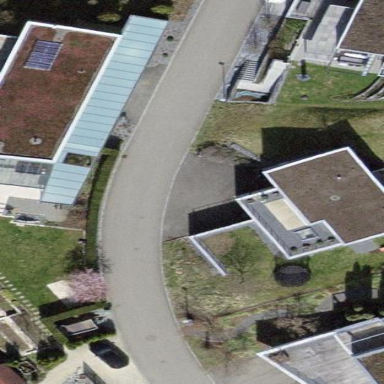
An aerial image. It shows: Detached building with flat roof.